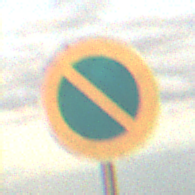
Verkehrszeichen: EingeschraenktesHalteverbot
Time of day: SunriseSunset
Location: Outdoor (Nature)
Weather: PartlyCloudy
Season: NotSpecified
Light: Natural